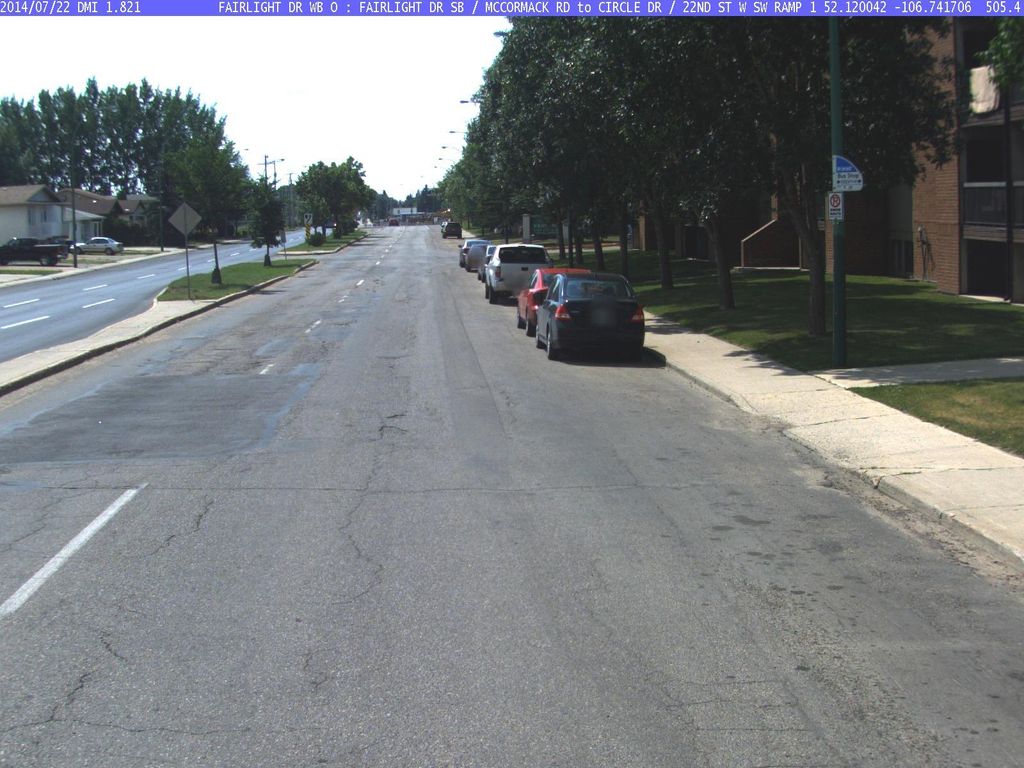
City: saskatoon